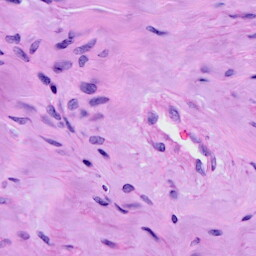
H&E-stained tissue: Cervix